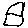
Label: house